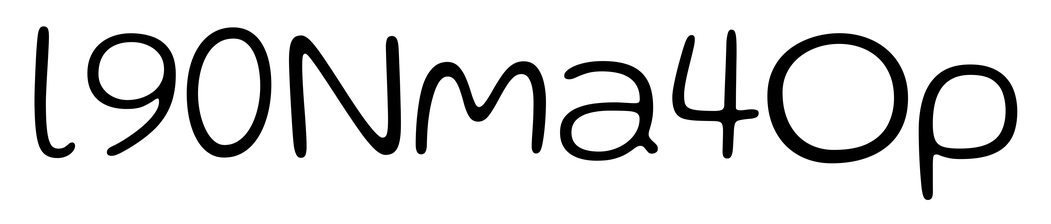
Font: Gluten_ExtraLight